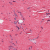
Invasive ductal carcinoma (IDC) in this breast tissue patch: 0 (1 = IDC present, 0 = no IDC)